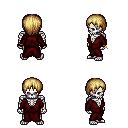
a pixel art fantasy rpg character, male body template, skeleton, red robe, magenta pants, blonde plain hairstyle, bracelets, four views (front, back, left, right), 2x2 character sprite sheet, small pixel art, hard edges, no anti-aliasing